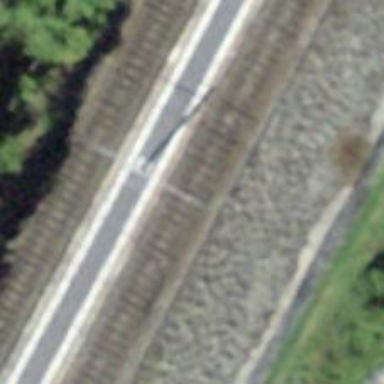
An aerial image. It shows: Railway stop with public transport stop position.